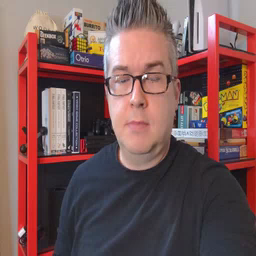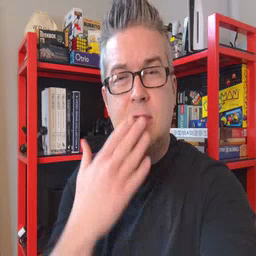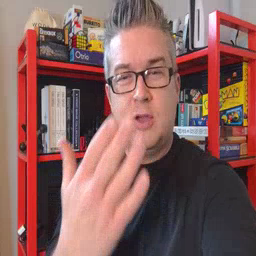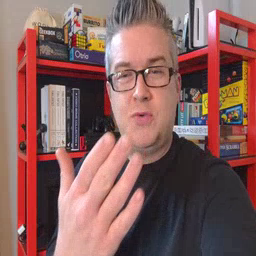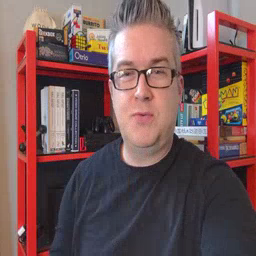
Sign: thankyou